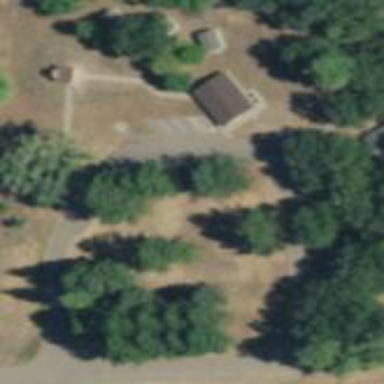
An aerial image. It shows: Campsite designated for tourism.